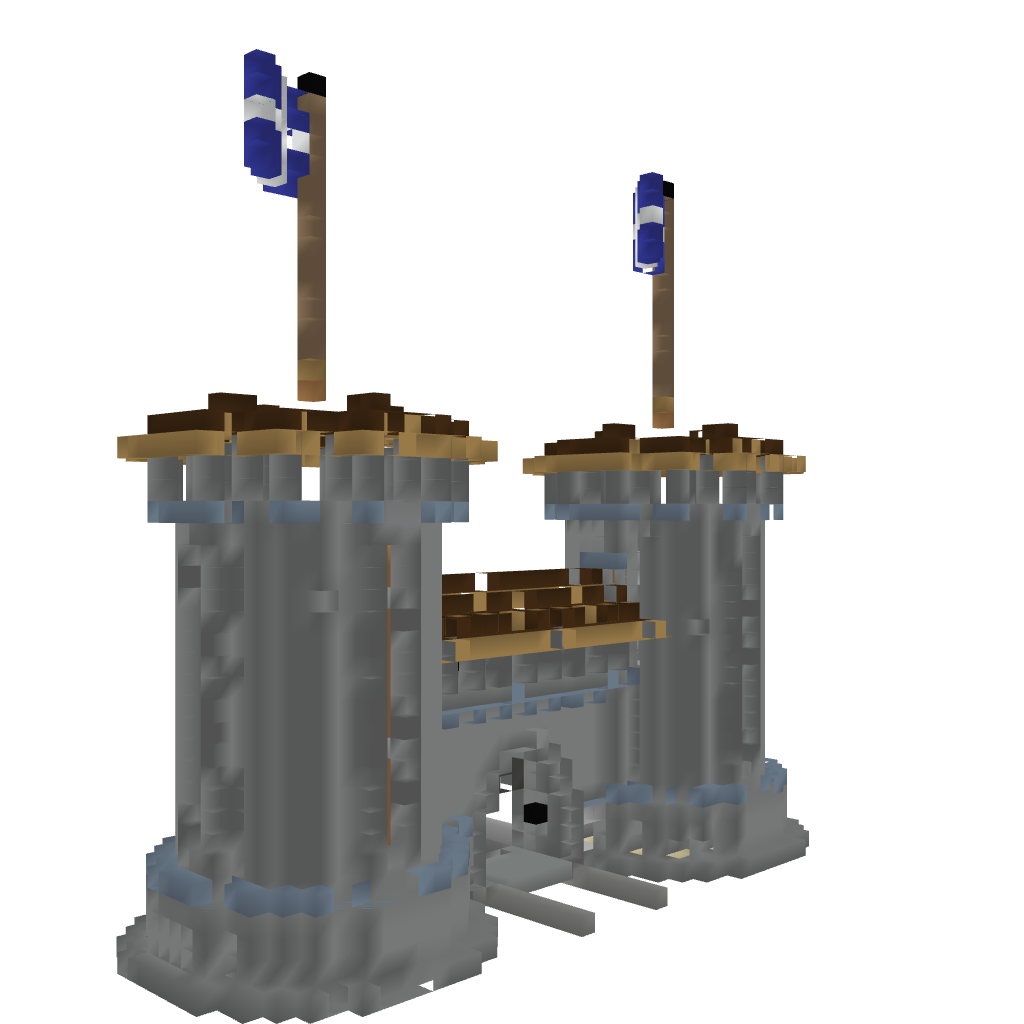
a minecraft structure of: Castle door